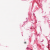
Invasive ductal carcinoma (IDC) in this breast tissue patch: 0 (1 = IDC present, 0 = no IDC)